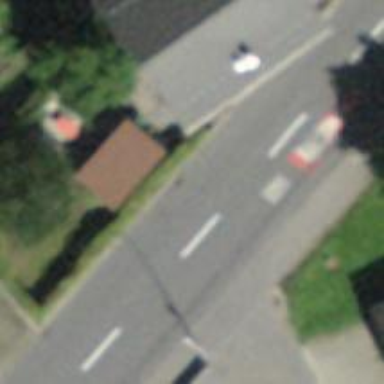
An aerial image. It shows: Primary road with asphalt surface.